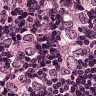
Metastatic tissue present: yes